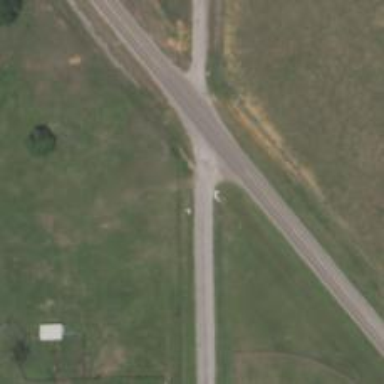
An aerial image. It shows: Road with stop sign.